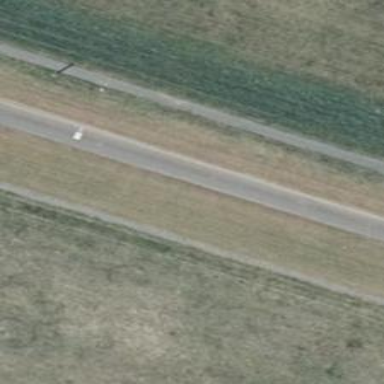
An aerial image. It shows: Asphalt service road with embankment.